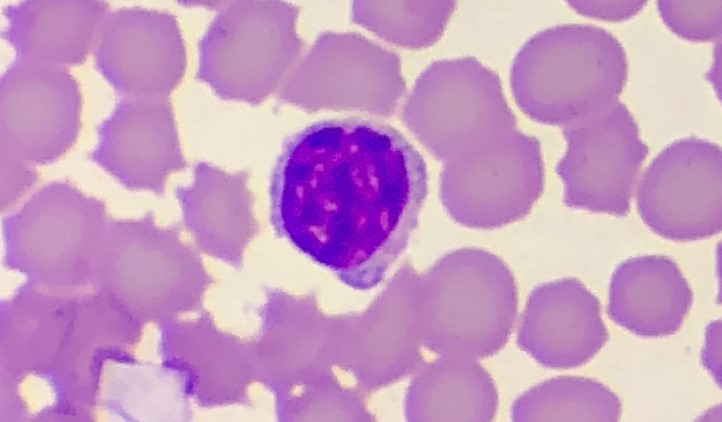
White blood cell type: Lymphocyte